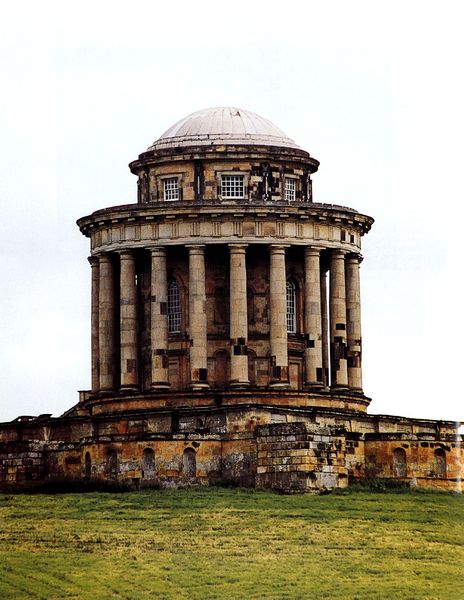
Titel: Fernblick auf das Mausoleum im Landschaftsgarten von Castle Howard, North Yorkshire
Künstler: Nicholas Hawksmoor
Standort: (GB Yorkshire) (EU - GB - Yorkshire)
Schlagwörter: himmel, schatten, weiß, grün, braun, fenster, hintergrund, marmor, säulen, gebäude, gras, park, rasen, wiese, alt, architektur, sockel, stein, steine, rund, runf, balkon, terrasse, klein, kuppel, foto, photographie, bögen, fugen, denkmal, draußen, kuppen, photo, historismus, fleckig, tempel, plateau, monopteros, rundtempel, dorisch, im freien, antikisch, klassisch, monument, nischen, rotunde, rundbau, belvedere, fotot, altbau, neoklassizistisch, befreiungshalle, säulen#, renovierungsbedürftig, kehlheim